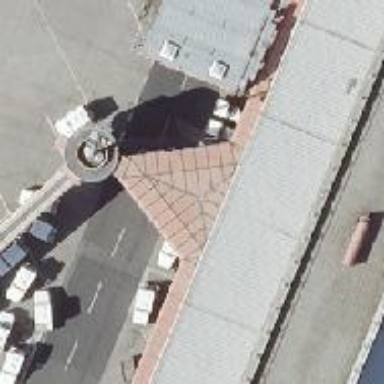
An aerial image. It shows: Airport gate.